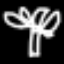
Label: palm tree